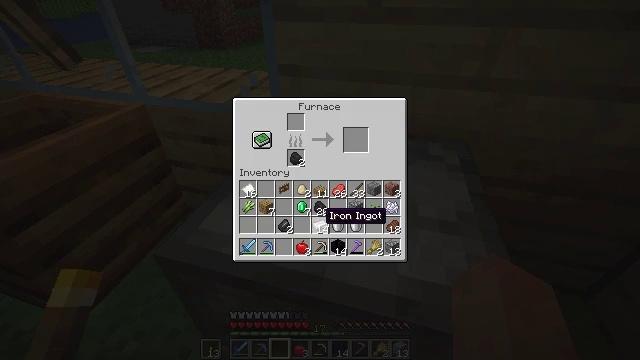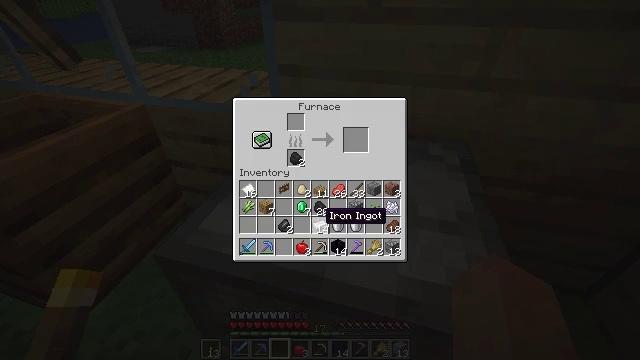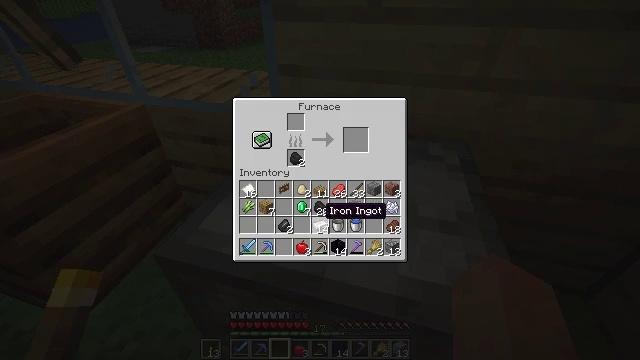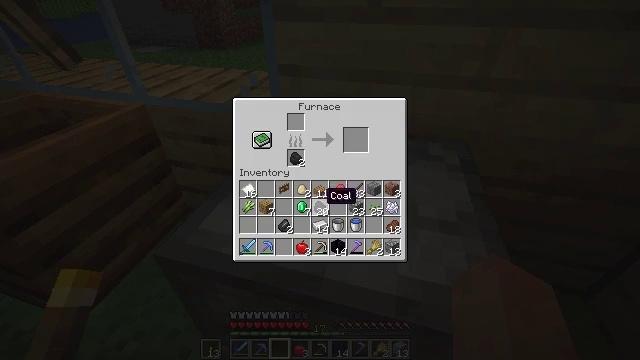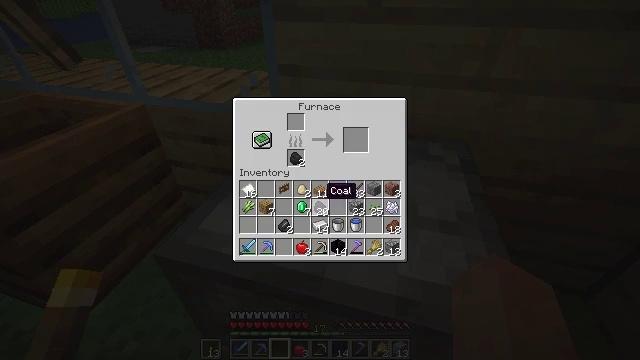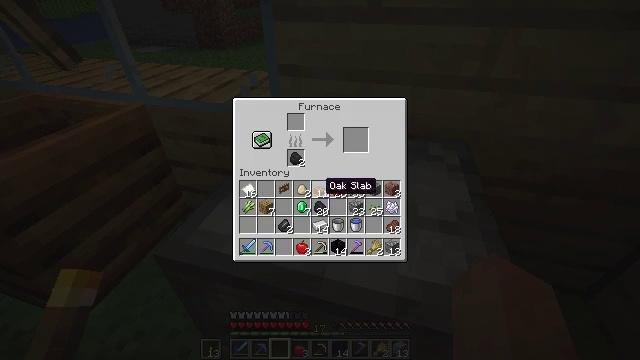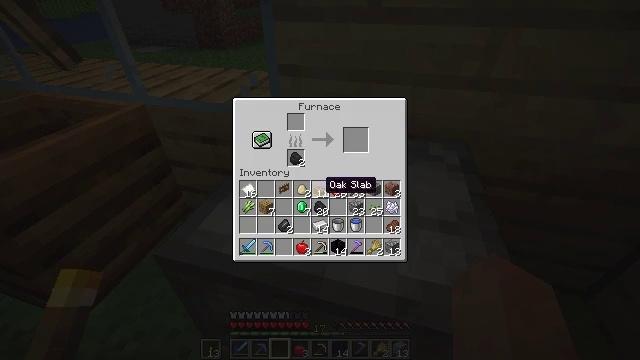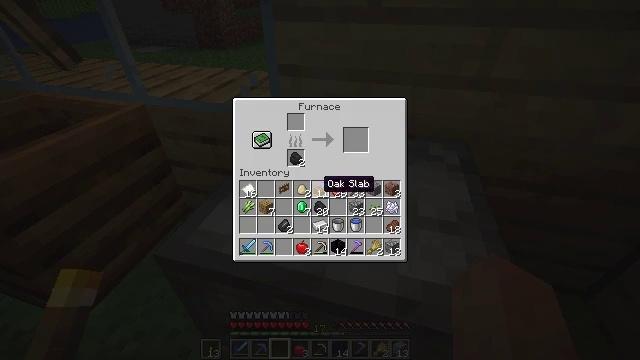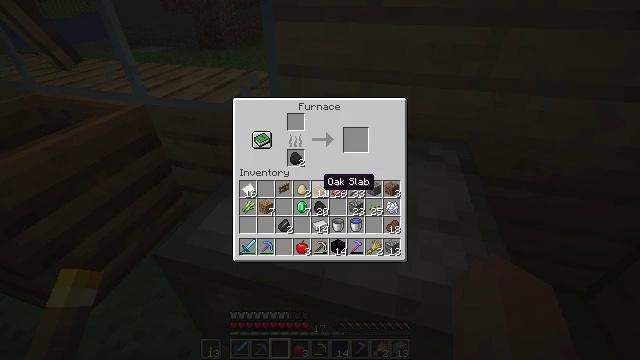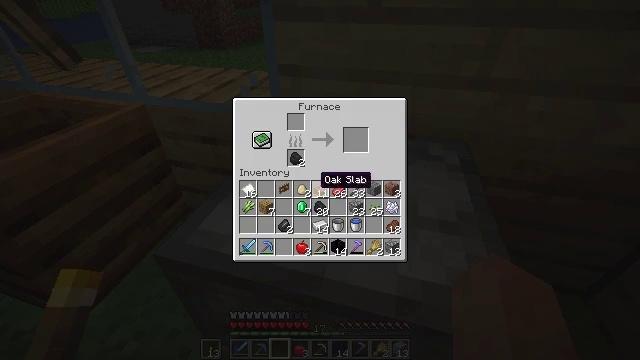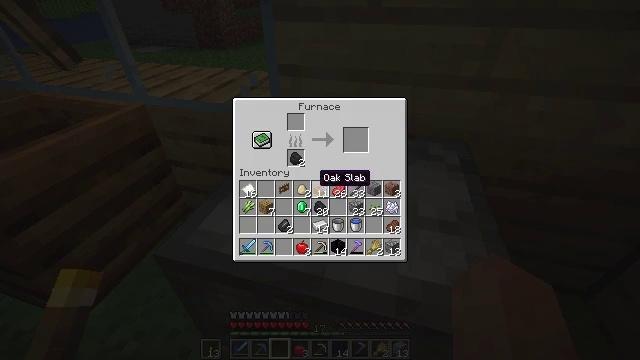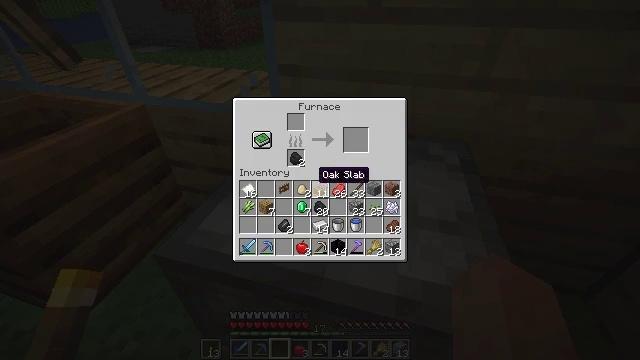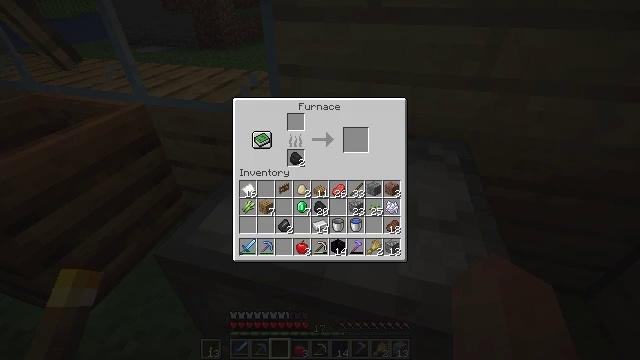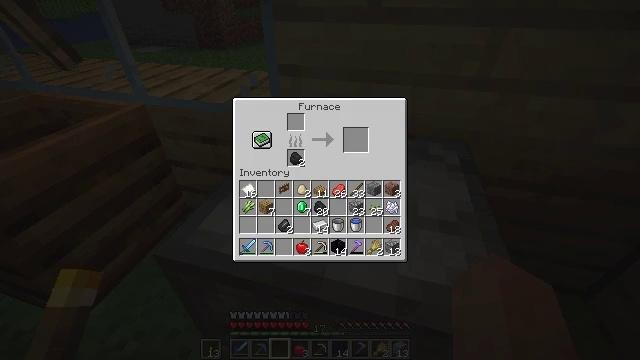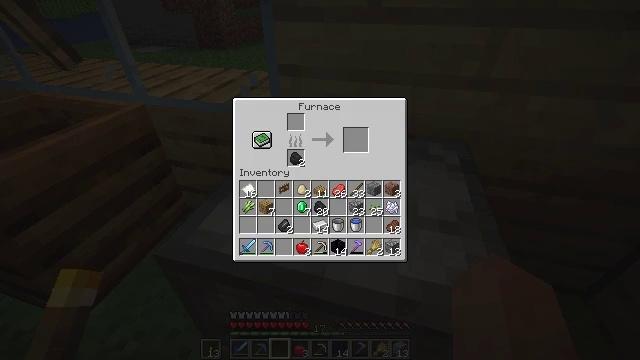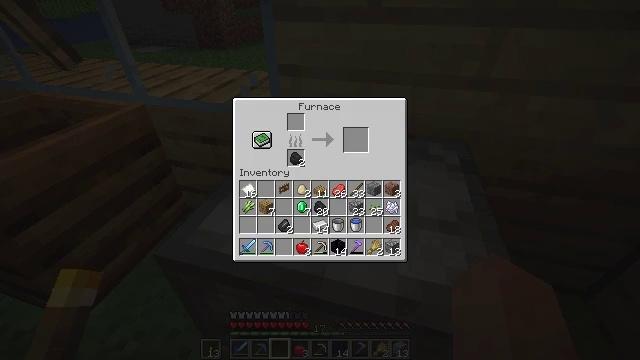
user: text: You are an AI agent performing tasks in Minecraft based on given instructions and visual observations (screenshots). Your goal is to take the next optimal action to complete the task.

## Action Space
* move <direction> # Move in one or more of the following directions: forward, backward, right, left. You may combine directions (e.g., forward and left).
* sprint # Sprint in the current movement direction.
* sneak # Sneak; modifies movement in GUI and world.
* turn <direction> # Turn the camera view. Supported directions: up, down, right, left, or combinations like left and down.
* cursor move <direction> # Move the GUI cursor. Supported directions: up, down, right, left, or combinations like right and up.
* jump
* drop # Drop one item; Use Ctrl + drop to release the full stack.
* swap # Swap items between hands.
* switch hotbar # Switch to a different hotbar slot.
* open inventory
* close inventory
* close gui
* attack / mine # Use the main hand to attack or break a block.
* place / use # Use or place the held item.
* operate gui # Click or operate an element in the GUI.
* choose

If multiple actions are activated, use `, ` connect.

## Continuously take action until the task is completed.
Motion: motion action
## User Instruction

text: Combine flint and an iron ingot to craft flint and steel.
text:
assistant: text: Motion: no_op
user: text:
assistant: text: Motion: no_op
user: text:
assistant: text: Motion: cursor move up
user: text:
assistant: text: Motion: no_op
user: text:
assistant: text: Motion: no_op
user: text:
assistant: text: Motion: no_op
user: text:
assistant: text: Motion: no_op
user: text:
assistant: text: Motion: no_op
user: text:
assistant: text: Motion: no_op
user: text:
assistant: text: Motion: no_op
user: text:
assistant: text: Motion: no_op
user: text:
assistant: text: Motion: no_op
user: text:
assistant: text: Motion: no_op
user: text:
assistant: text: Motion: no_op
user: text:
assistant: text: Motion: no_op
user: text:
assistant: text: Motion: no_op
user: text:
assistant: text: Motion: no_op
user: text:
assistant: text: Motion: no_op
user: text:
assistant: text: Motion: no_op
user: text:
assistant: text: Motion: no_op
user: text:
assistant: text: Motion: no_op
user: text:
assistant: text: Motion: no_op
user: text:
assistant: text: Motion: no_op
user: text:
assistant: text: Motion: no_op
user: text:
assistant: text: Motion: no_op
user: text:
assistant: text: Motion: no_op
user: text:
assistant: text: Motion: no_op
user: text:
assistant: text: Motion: no_op
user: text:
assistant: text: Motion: no_op
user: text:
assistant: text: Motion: no_op